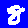
Digit: 8